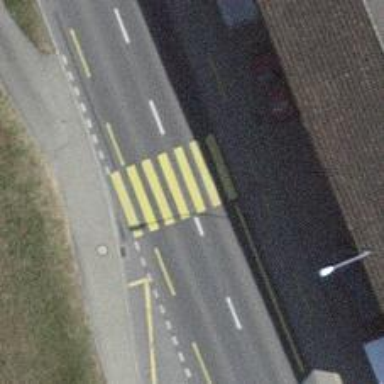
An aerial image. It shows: Asphalt primary highway with cycle lane on the left and cycle track on the right.